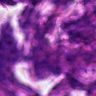
Metastatic tissue present: no